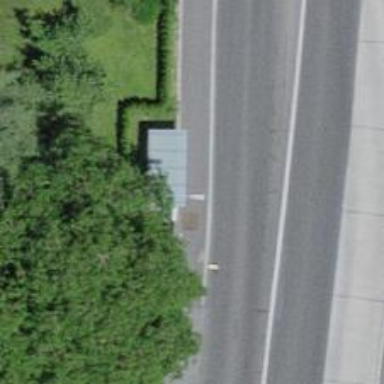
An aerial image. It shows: Bus stop with sheltered platform for public transport.